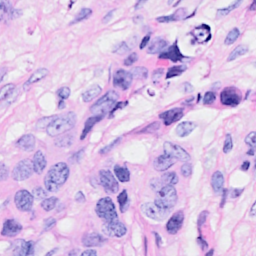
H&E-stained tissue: Breast